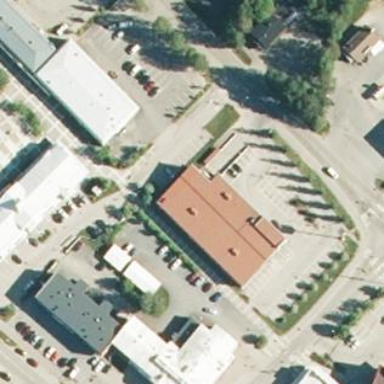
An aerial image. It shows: Supermarket building.